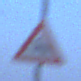
Verkehrszeichen: WildwechselRechts
Umgebung: Outdoor, Urban
Tageszeit: Dawn
Wetter: PartlyCloudy
Licht: Natural
Jahreszeit: NotSpecified
Kontrast: LowContrast